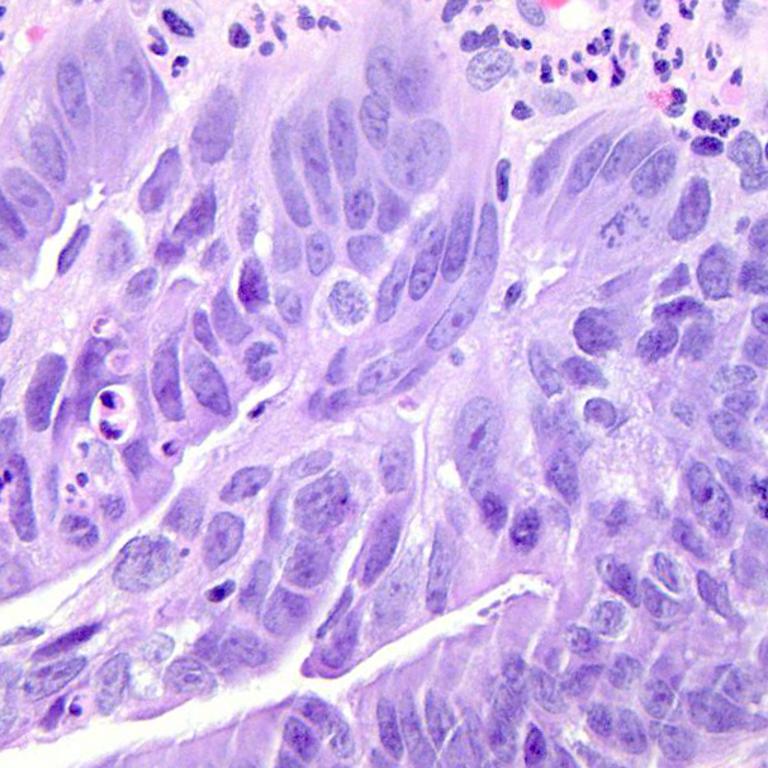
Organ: colon
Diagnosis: adenocarcinomas